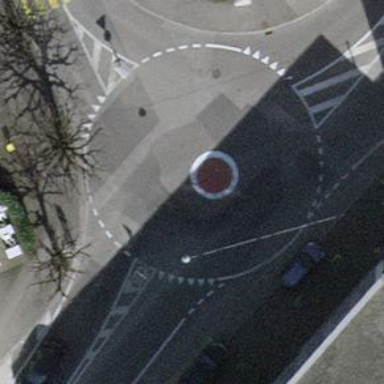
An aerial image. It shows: Mini roundabout on the road.